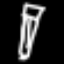
Label: pencil